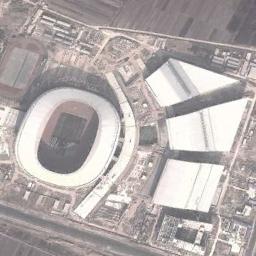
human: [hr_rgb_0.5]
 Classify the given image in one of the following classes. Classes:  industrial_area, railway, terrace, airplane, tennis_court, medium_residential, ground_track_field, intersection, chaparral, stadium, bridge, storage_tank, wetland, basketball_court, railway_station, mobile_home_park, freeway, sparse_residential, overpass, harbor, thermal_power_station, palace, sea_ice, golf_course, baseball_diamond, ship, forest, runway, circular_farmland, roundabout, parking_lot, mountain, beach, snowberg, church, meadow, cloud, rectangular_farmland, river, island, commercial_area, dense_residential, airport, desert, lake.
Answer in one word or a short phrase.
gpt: stadium